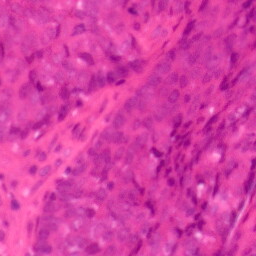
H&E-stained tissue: Colon